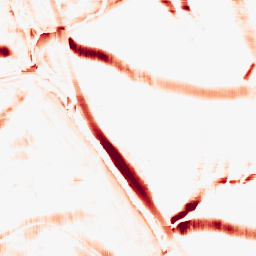
Category: morphological
Decomposition family: morphological_rect
Decomposition parameters: operation: opening
width: 20
height: 20
Upsampling method: bicubic
Upsampling parameters: scale: 8
Upsampling scale: 8